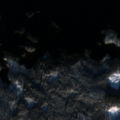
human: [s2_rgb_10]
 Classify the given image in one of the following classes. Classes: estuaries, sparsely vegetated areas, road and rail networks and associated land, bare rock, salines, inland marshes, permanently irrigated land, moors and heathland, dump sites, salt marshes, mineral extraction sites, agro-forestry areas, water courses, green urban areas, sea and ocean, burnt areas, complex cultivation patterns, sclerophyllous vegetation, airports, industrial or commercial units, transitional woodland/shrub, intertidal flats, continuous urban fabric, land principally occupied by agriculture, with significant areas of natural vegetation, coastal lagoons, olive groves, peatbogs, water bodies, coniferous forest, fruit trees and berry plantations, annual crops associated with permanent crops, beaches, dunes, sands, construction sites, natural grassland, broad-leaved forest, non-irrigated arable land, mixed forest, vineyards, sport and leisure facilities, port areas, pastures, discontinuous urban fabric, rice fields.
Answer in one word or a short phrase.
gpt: coniferous forest, mixed forest, water bodies